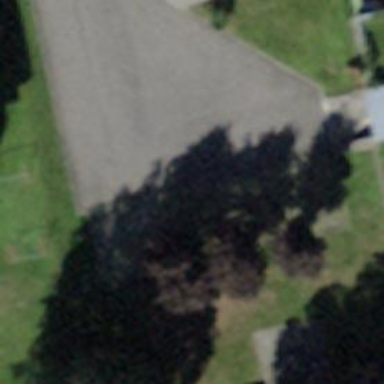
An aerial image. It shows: Parking area with asphalt surface.